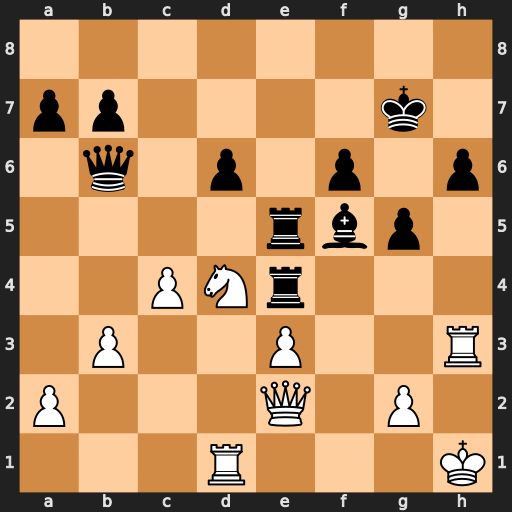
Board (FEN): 8/pp4k1/1q1p1p1p/4rbp1/2PNr3/1P2P2R/P3Q1P1/3R3K
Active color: w
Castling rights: -
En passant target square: -
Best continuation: Nxf5+ Rxf5 Qh5